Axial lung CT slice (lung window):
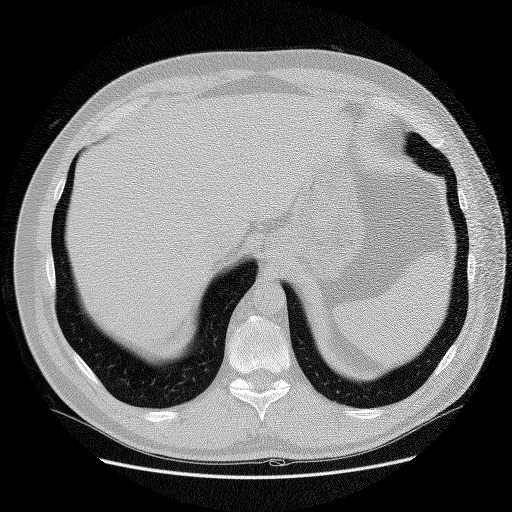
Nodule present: no